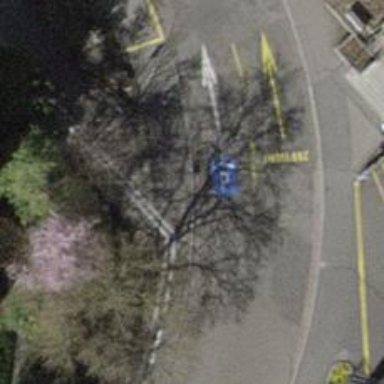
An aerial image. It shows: Kerb serving as barrier.